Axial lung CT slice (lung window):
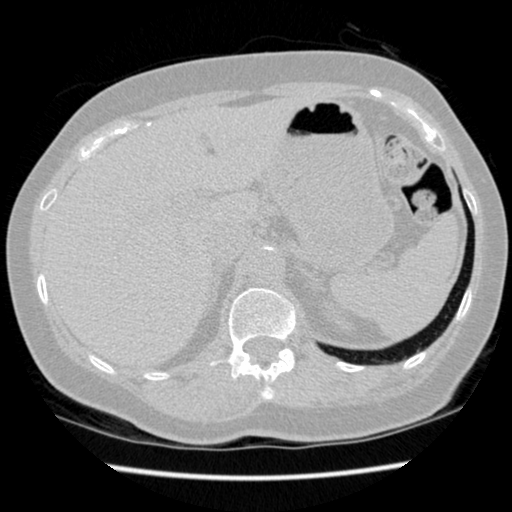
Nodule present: no